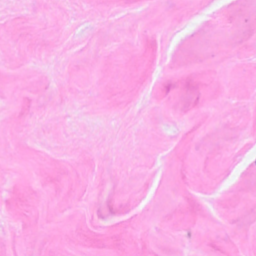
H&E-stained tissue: Breast